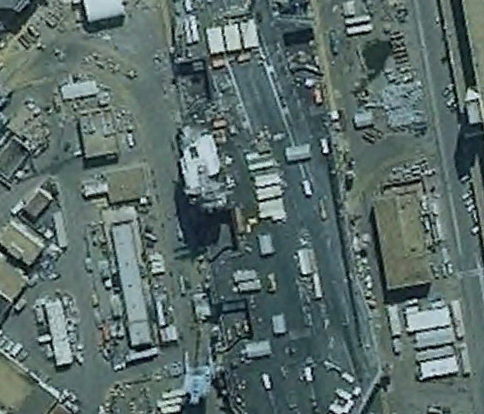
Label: aircraft_carrier